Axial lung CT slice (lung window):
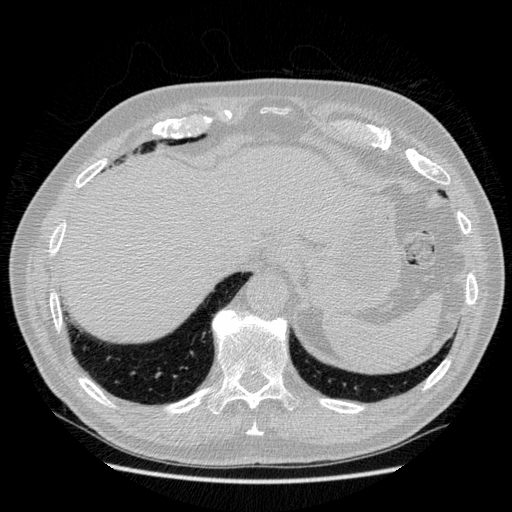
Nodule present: no